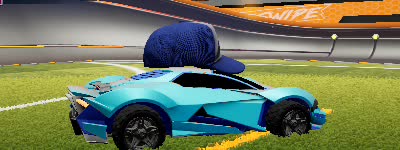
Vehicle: werewolf